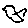
Label: bird